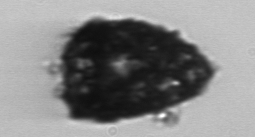
Label: Stenosemella_pacifica